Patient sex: M
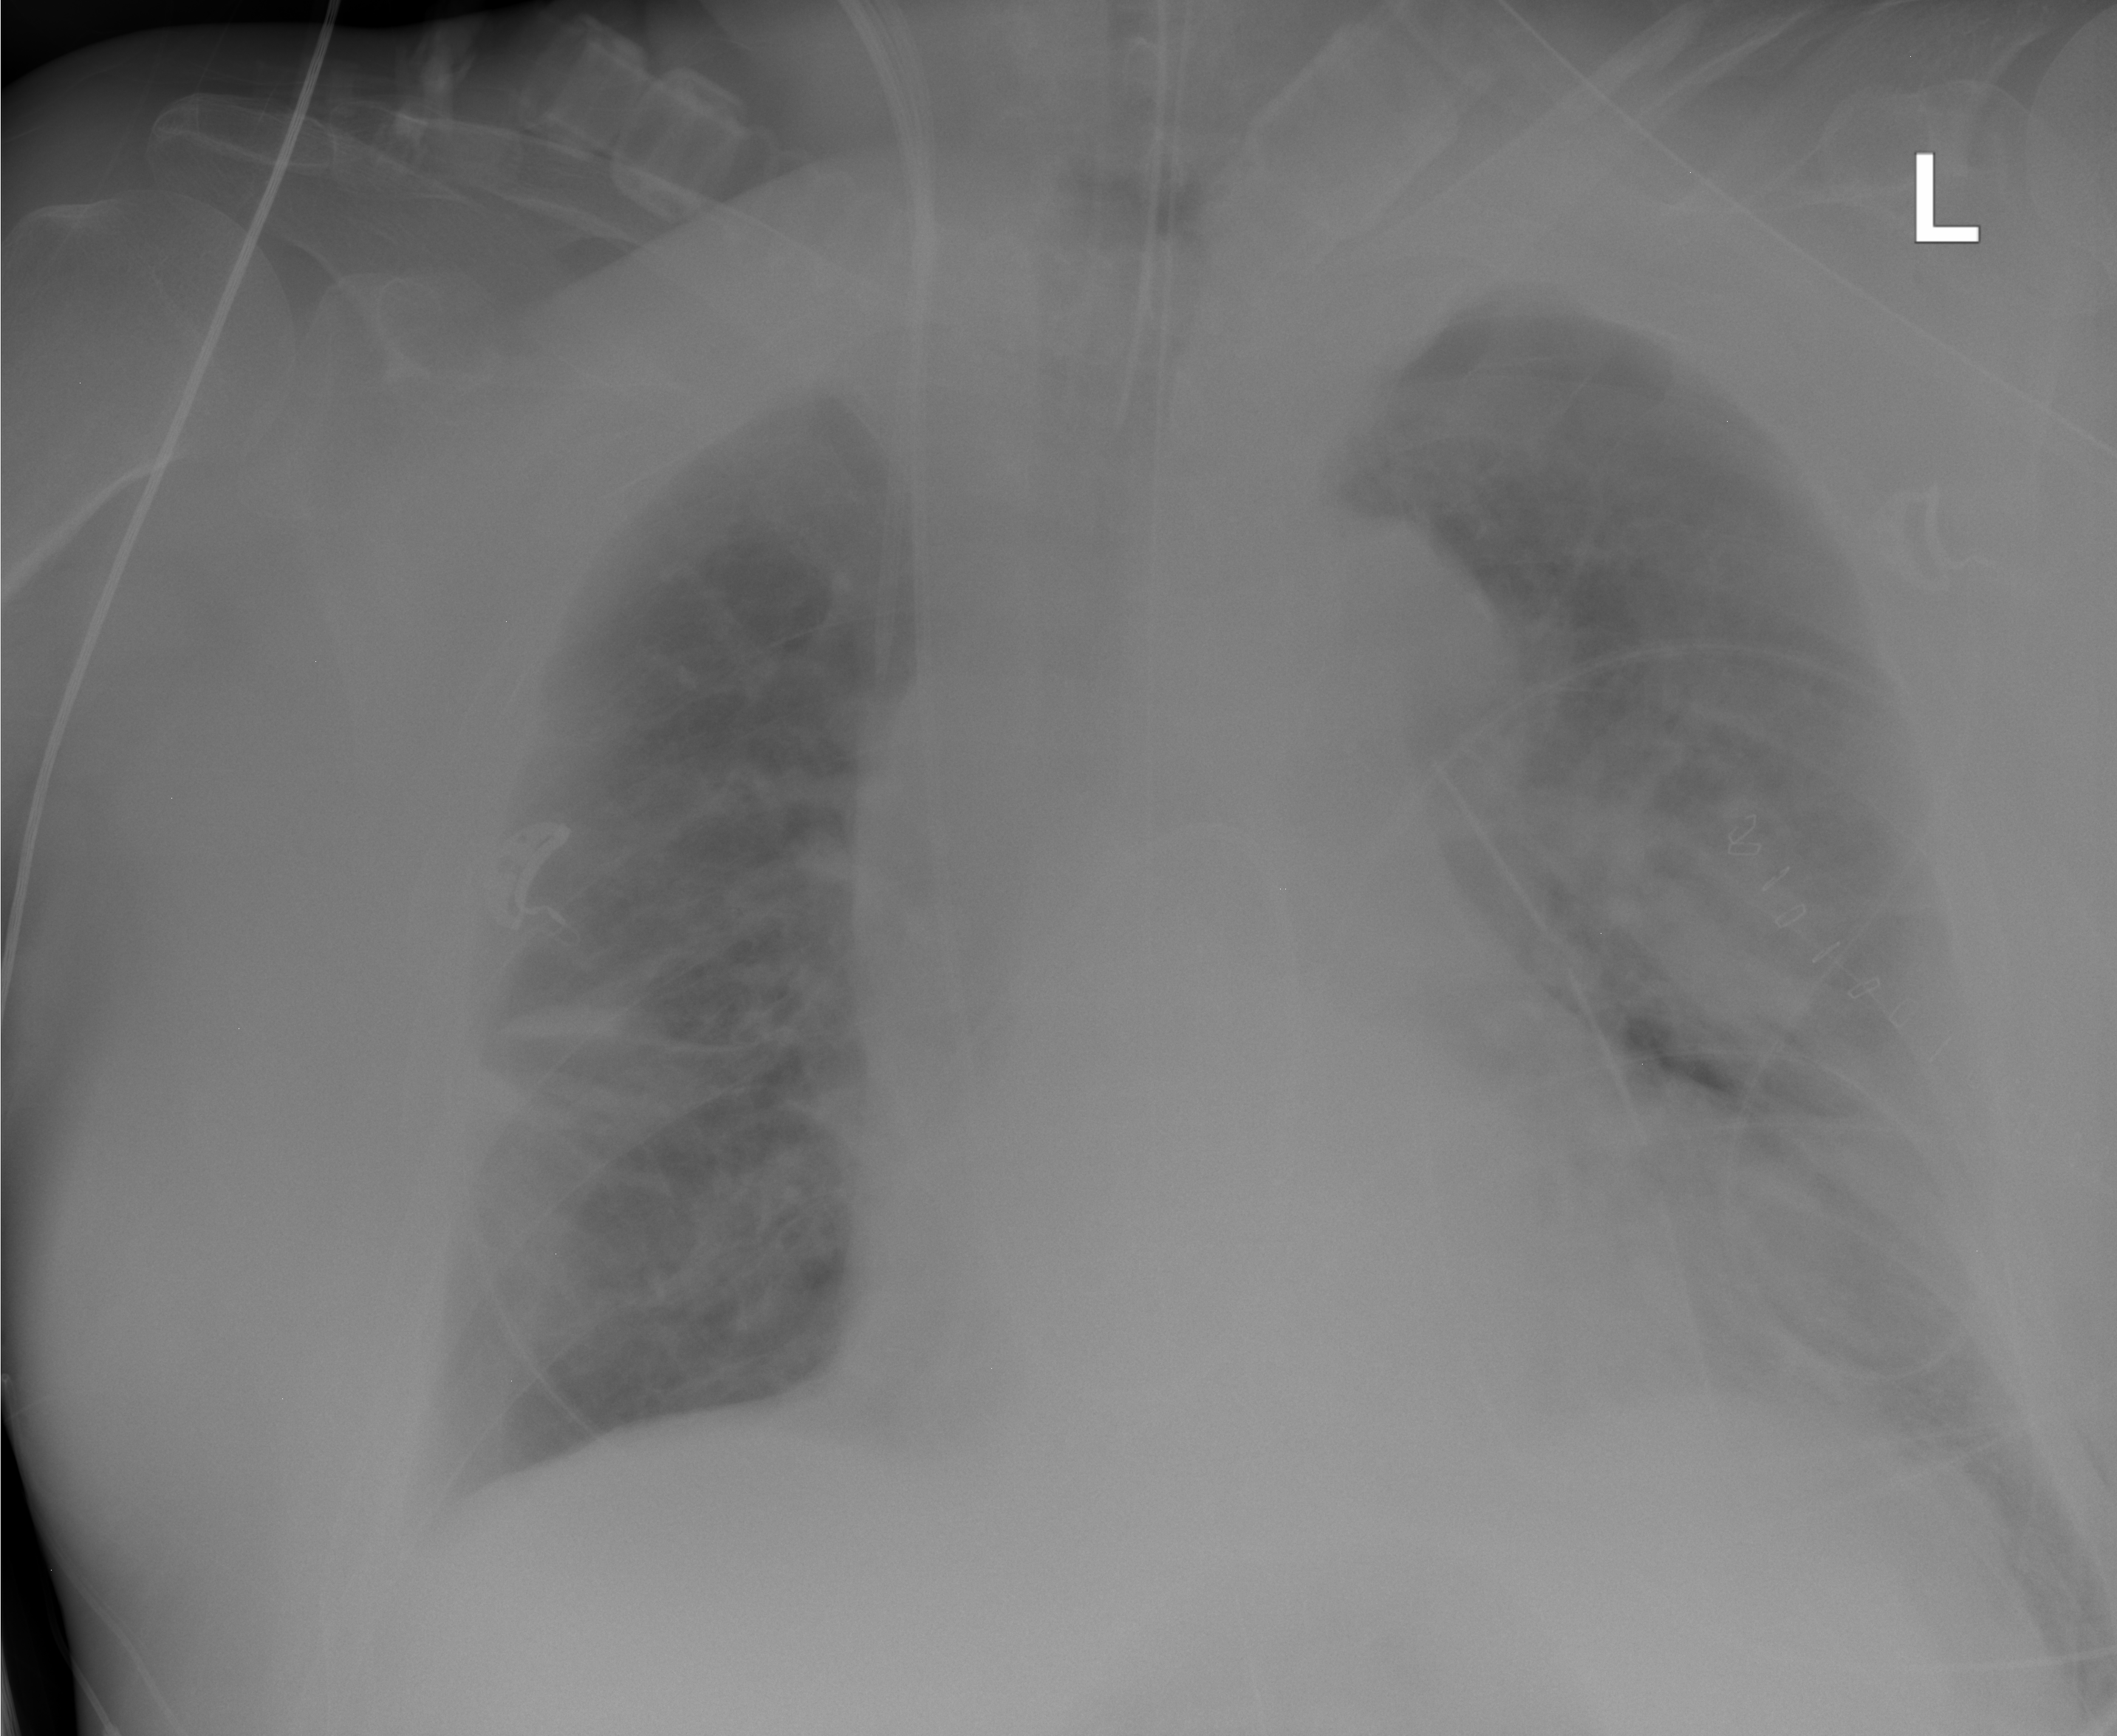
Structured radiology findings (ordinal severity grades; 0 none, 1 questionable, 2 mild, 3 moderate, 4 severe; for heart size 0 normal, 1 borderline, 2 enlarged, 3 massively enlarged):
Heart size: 2
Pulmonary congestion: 0
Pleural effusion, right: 0
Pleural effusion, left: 0
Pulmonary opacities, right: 0
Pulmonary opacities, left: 0
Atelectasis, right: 2
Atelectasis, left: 2